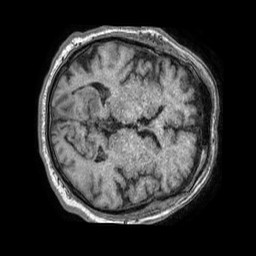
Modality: T1w
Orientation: axial
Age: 48
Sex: male
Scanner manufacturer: philips
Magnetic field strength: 1.5 T
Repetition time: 0.00757 s
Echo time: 0.003447 s